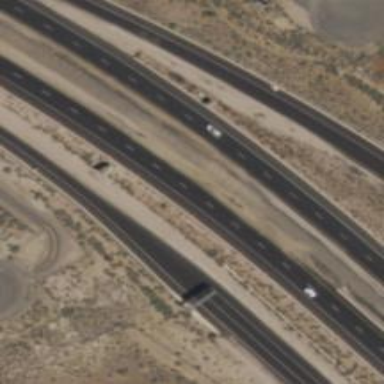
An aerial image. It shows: Asphalt motorway link.